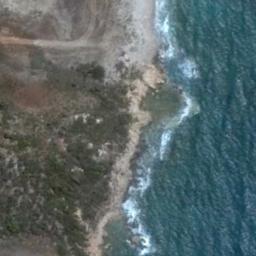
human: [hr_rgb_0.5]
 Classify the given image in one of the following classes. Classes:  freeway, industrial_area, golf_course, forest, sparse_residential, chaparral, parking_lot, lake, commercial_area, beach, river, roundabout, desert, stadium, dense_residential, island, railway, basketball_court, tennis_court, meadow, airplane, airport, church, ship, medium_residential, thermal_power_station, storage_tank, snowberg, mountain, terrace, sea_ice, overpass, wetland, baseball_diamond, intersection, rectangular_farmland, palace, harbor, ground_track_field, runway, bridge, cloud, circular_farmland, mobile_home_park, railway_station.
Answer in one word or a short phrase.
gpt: beach